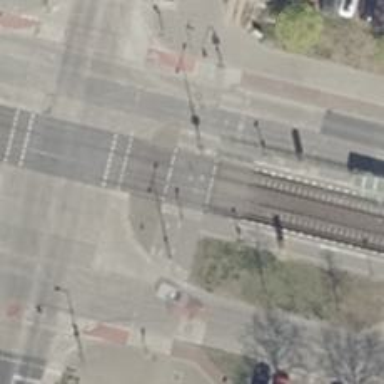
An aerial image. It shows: Footway crossing with traffic signals and island in the middle.